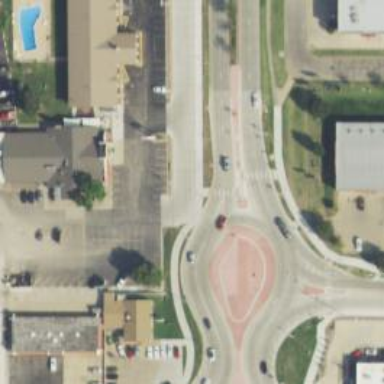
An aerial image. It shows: Roundabout at primary highway.